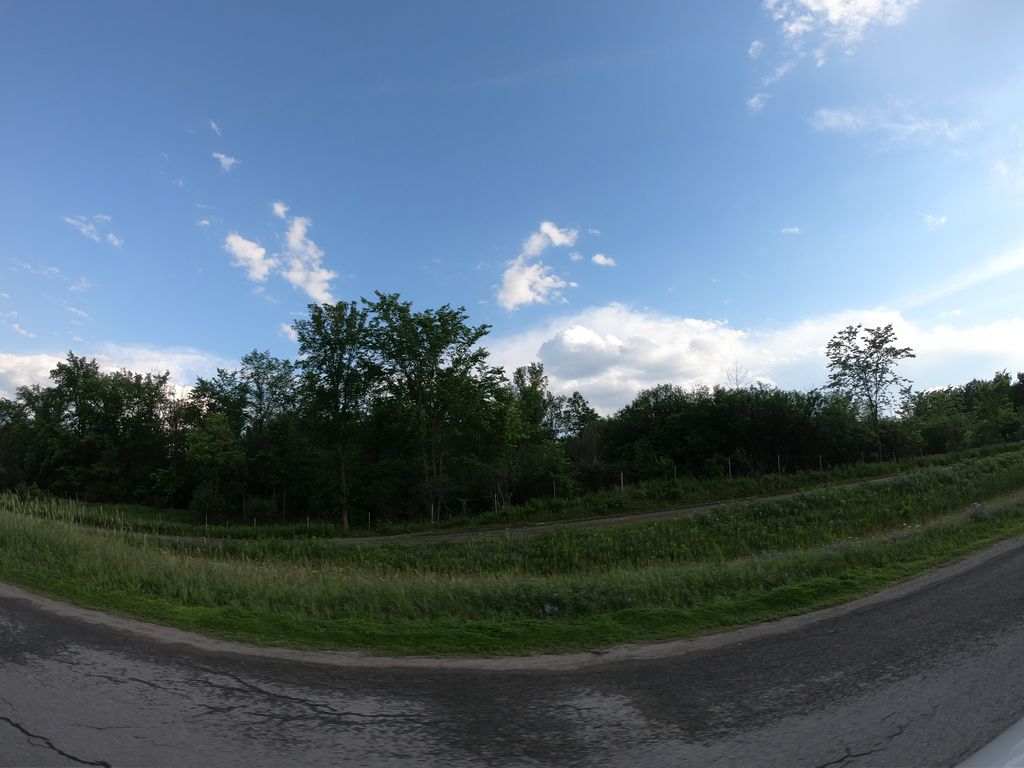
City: ottawa-gatineau